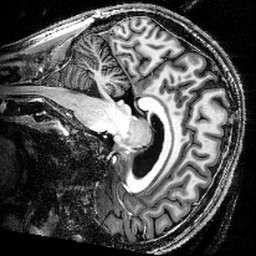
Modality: T1w
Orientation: sagittal
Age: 29
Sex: male
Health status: healthy
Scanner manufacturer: siemens
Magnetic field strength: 9.4 T
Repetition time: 6 s
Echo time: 0.0023 s